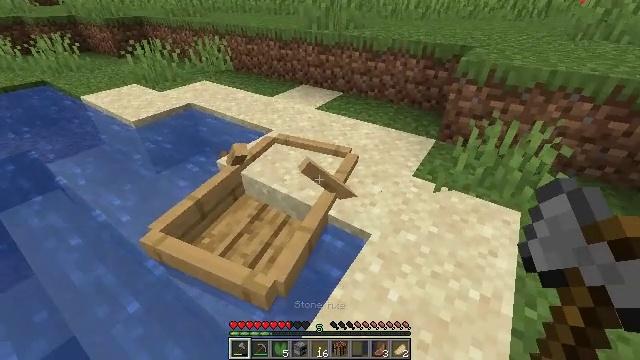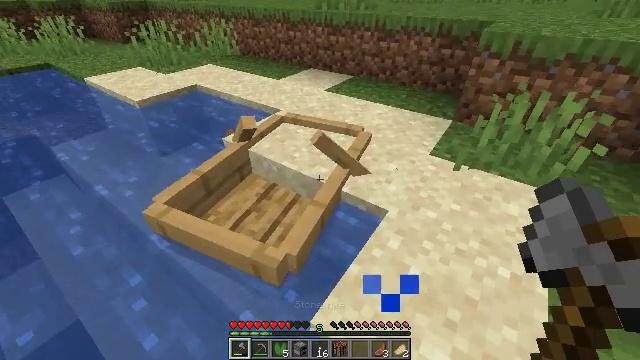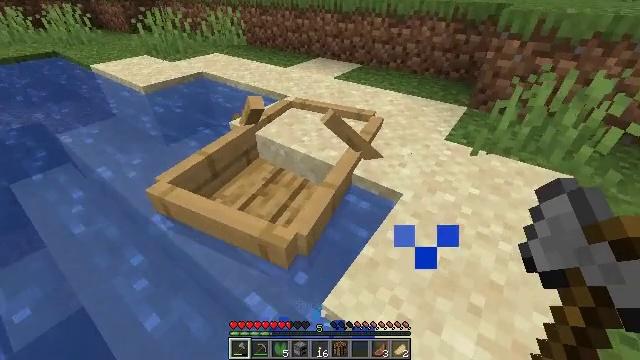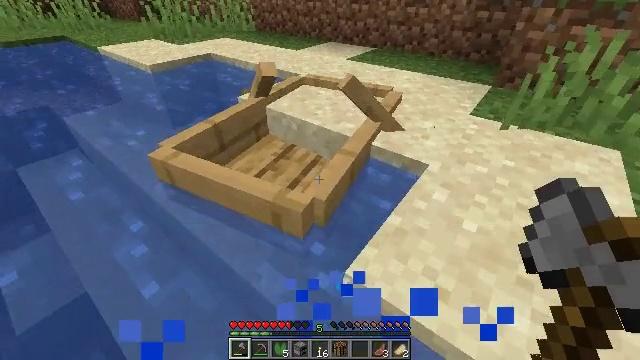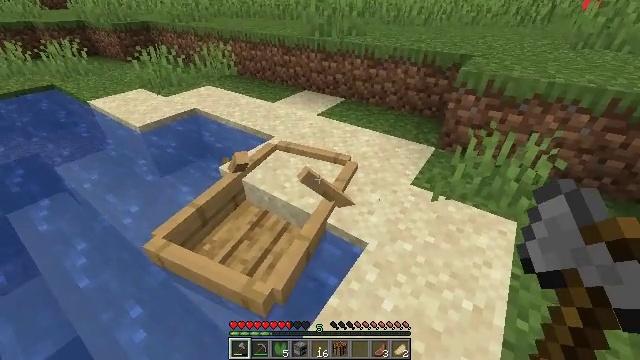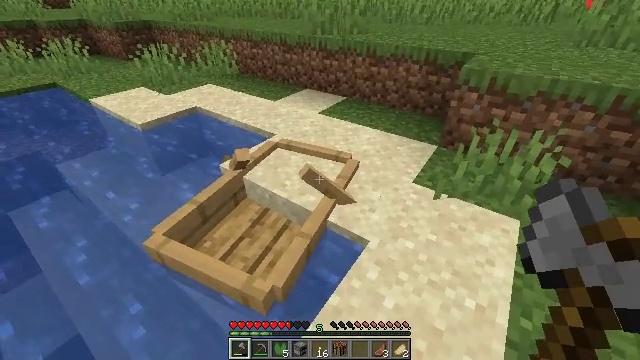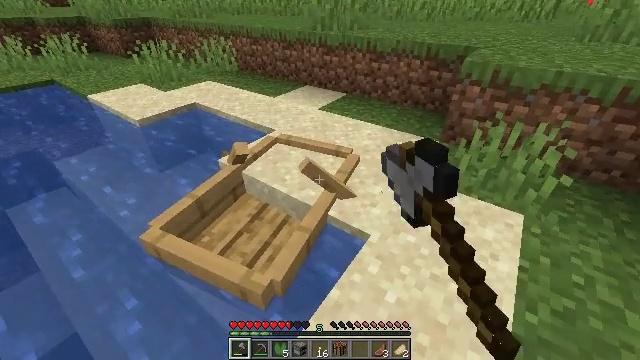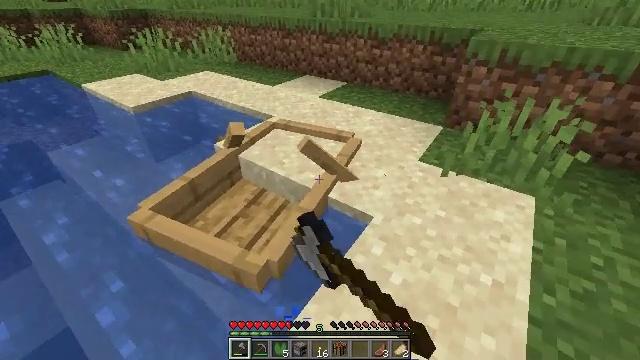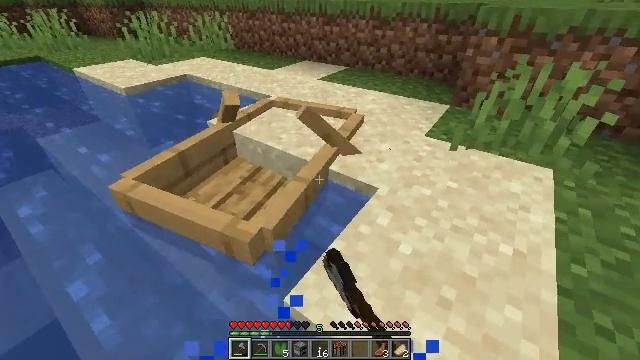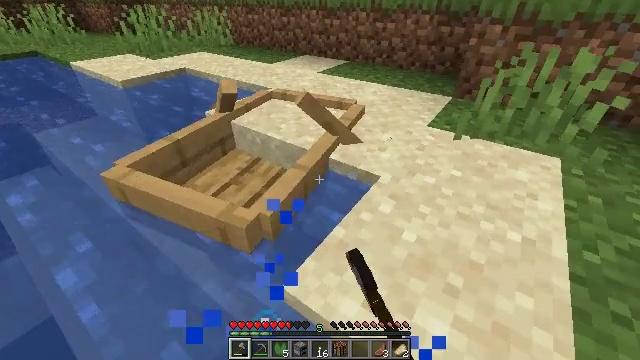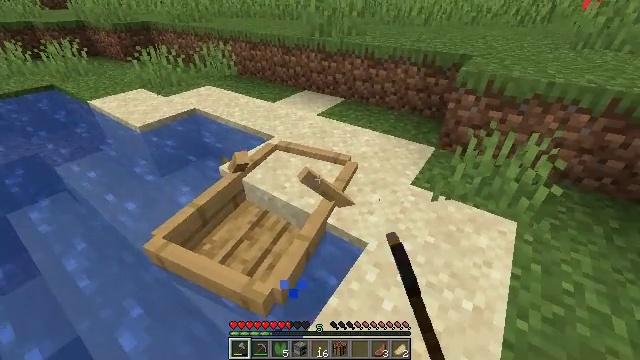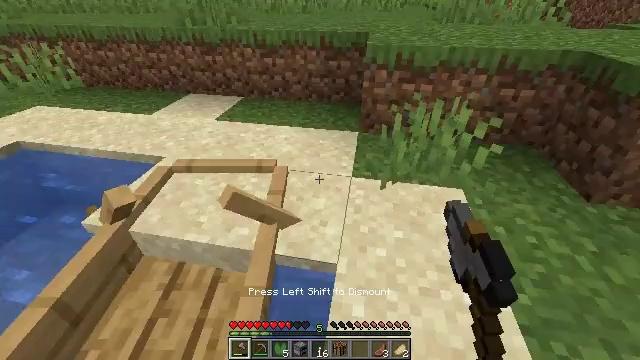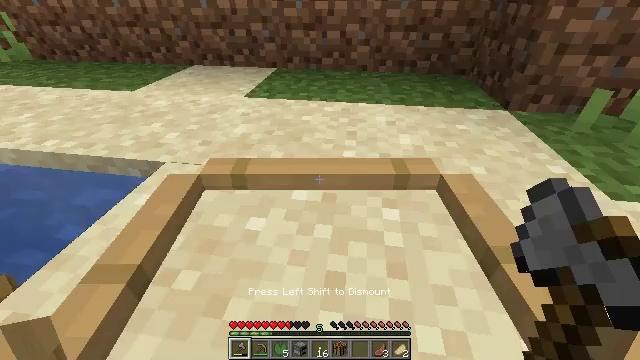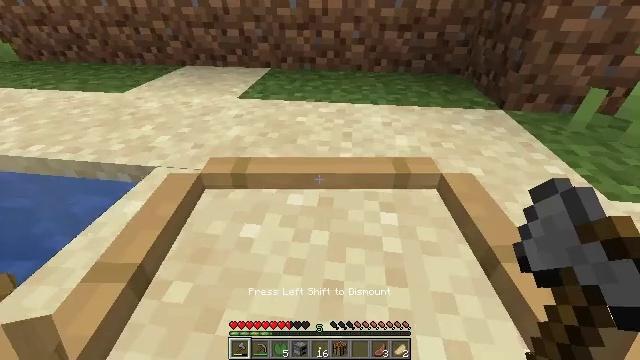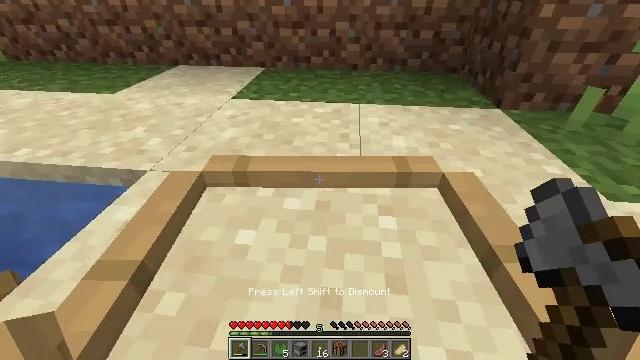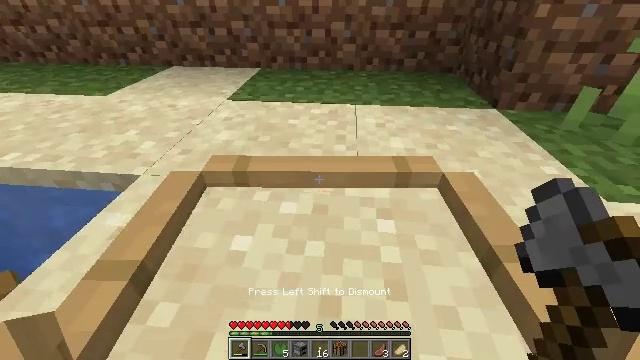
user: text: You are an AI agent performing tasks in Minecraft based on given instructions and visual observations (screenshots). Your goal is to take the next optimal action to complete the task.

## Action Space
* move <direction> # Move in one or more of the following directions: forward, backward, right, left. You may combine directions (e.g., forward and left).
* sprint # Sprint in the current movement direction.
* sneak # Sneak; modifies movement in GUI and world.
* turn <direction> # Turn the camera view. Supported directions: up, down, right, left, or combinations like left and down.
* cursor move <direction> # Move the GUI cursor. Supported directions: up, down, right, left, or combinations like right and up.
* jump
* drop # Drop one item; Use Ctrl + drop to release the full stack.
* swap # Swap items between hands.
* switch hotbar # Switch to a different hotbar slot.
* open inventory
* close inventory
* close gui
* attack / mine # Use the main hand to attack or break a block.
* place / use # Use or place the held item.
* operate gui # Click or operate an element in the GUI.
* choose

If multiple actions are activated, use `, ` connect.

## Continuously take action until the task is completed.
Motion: motion action
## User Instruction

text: Drop a lily pad.
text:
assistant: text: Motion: move left, turn left
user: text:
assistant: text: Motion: turn left
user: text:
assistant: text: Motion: turn left
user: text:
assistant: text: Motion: turn left
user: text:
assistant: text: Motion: use / place
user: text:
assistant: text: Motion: use / place
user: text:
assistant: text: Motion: use / place
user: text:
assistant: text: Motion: use / place
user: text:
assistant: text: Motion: no_op
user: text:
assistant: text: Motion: no_op
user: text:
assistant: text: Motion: no_op
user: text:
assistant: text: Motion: no_op
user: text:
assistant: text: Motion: no_op
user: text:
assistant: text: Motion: no_op
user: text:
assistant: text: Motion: no_op
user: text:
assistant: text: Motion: no_op
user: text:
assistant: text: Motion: no_op
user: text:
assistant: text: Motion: no_op
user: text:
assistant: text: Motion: no_op
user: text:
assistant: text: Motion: no_op
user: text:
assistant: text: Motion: no_op
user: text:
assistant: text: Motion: no_op
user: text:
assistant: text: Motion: no_op
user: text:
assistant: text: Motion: no_op
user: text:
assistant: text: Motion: no_op
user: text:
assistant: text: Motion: no_op
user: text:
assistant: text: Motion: no_op
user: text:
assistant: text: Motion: no_op
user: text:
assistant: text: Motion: no_op
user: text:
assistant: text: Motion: no_op